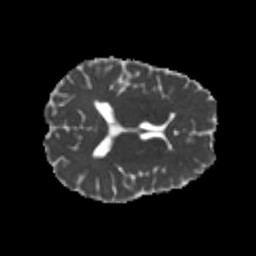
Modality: MD
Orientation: axial
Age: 23
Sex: female
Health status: healthy
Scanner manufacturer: philips
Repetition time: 7.388 s
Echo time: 0.08599 s